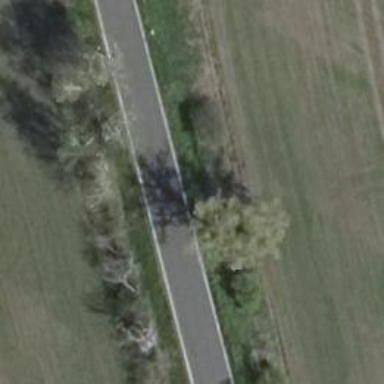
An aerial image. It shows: Deciduous tree with broadleaved leaves.